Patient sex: F
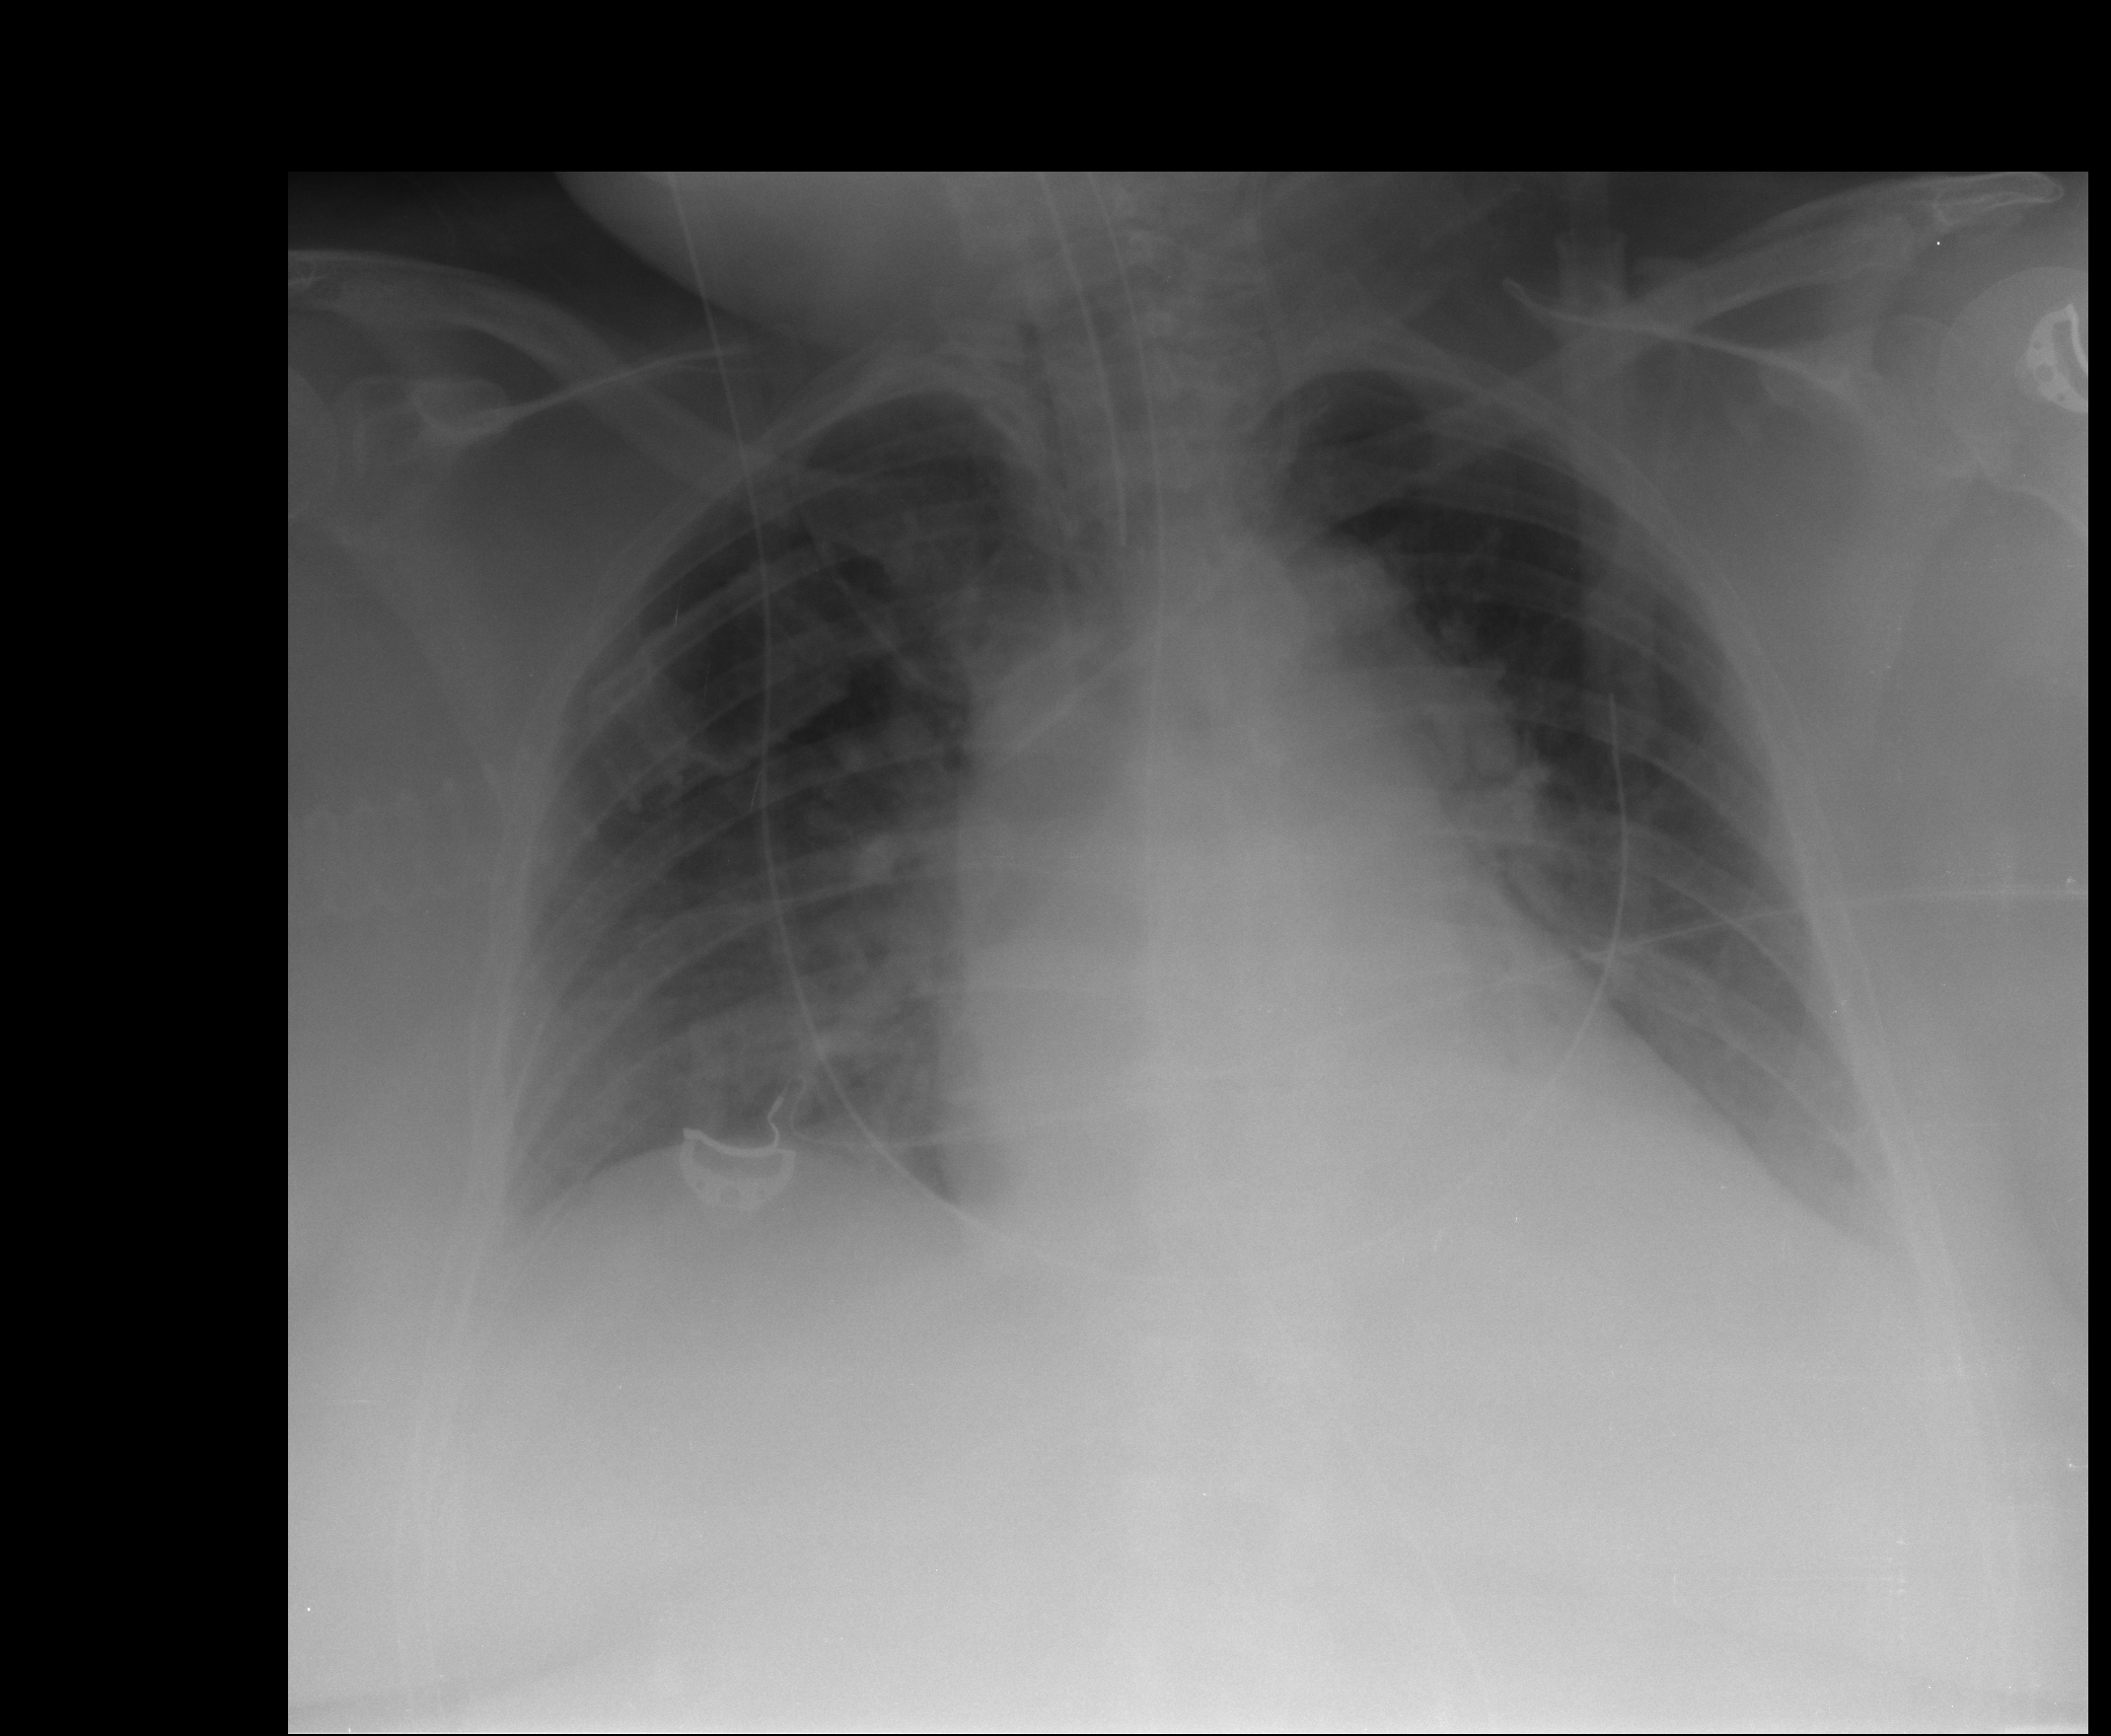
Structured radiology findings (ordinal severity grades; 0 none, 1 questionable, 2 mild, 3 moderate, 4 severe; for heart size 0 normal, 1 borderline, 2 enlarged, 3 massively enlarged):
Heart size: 0
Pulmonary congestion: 2
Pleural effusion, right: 1
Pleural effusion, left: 2
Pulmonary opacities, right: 0
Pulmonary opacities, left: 0
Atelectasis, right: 2
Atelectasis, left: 1